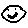
Label: smiley face